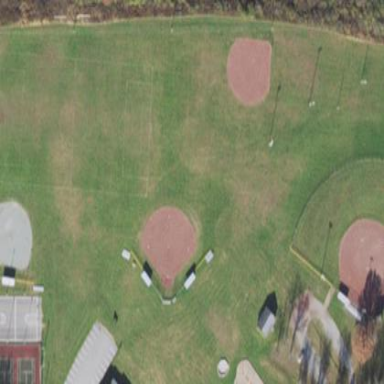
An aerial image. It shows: Softball pitch for leisure land activities.